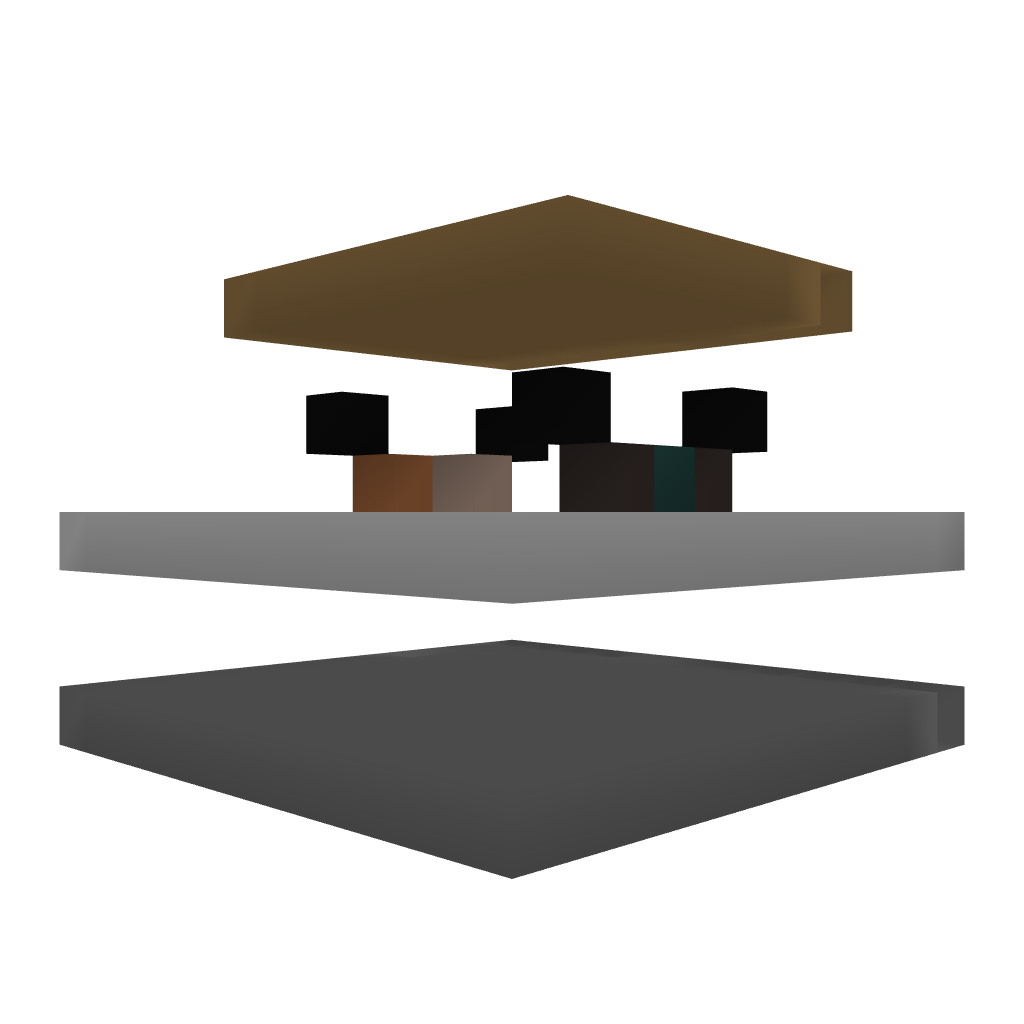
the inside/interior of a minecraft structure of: Simple House